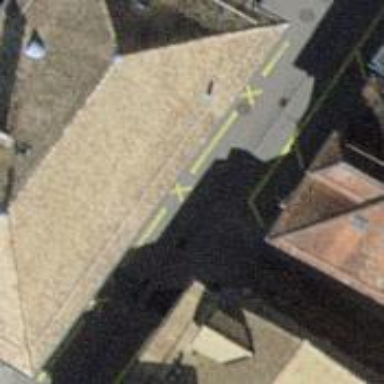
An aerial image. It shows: Living street.